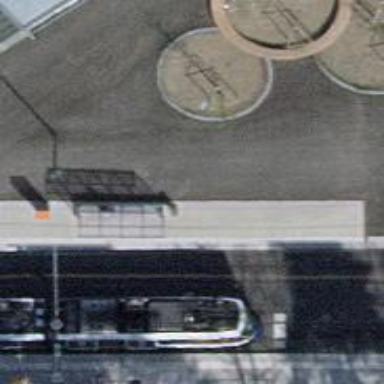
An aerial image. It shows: Public transport shelter.